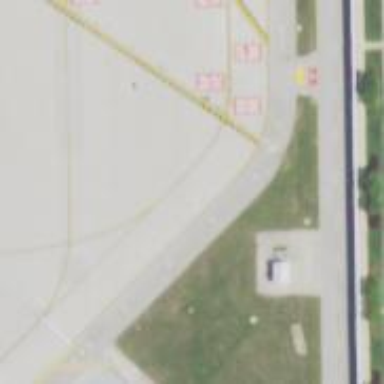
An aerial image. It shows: Image of taxiway at airport.